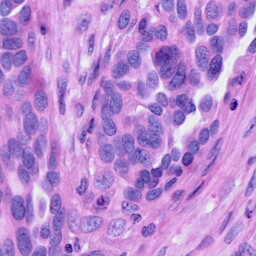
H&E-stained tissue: Ovarian